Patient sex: M
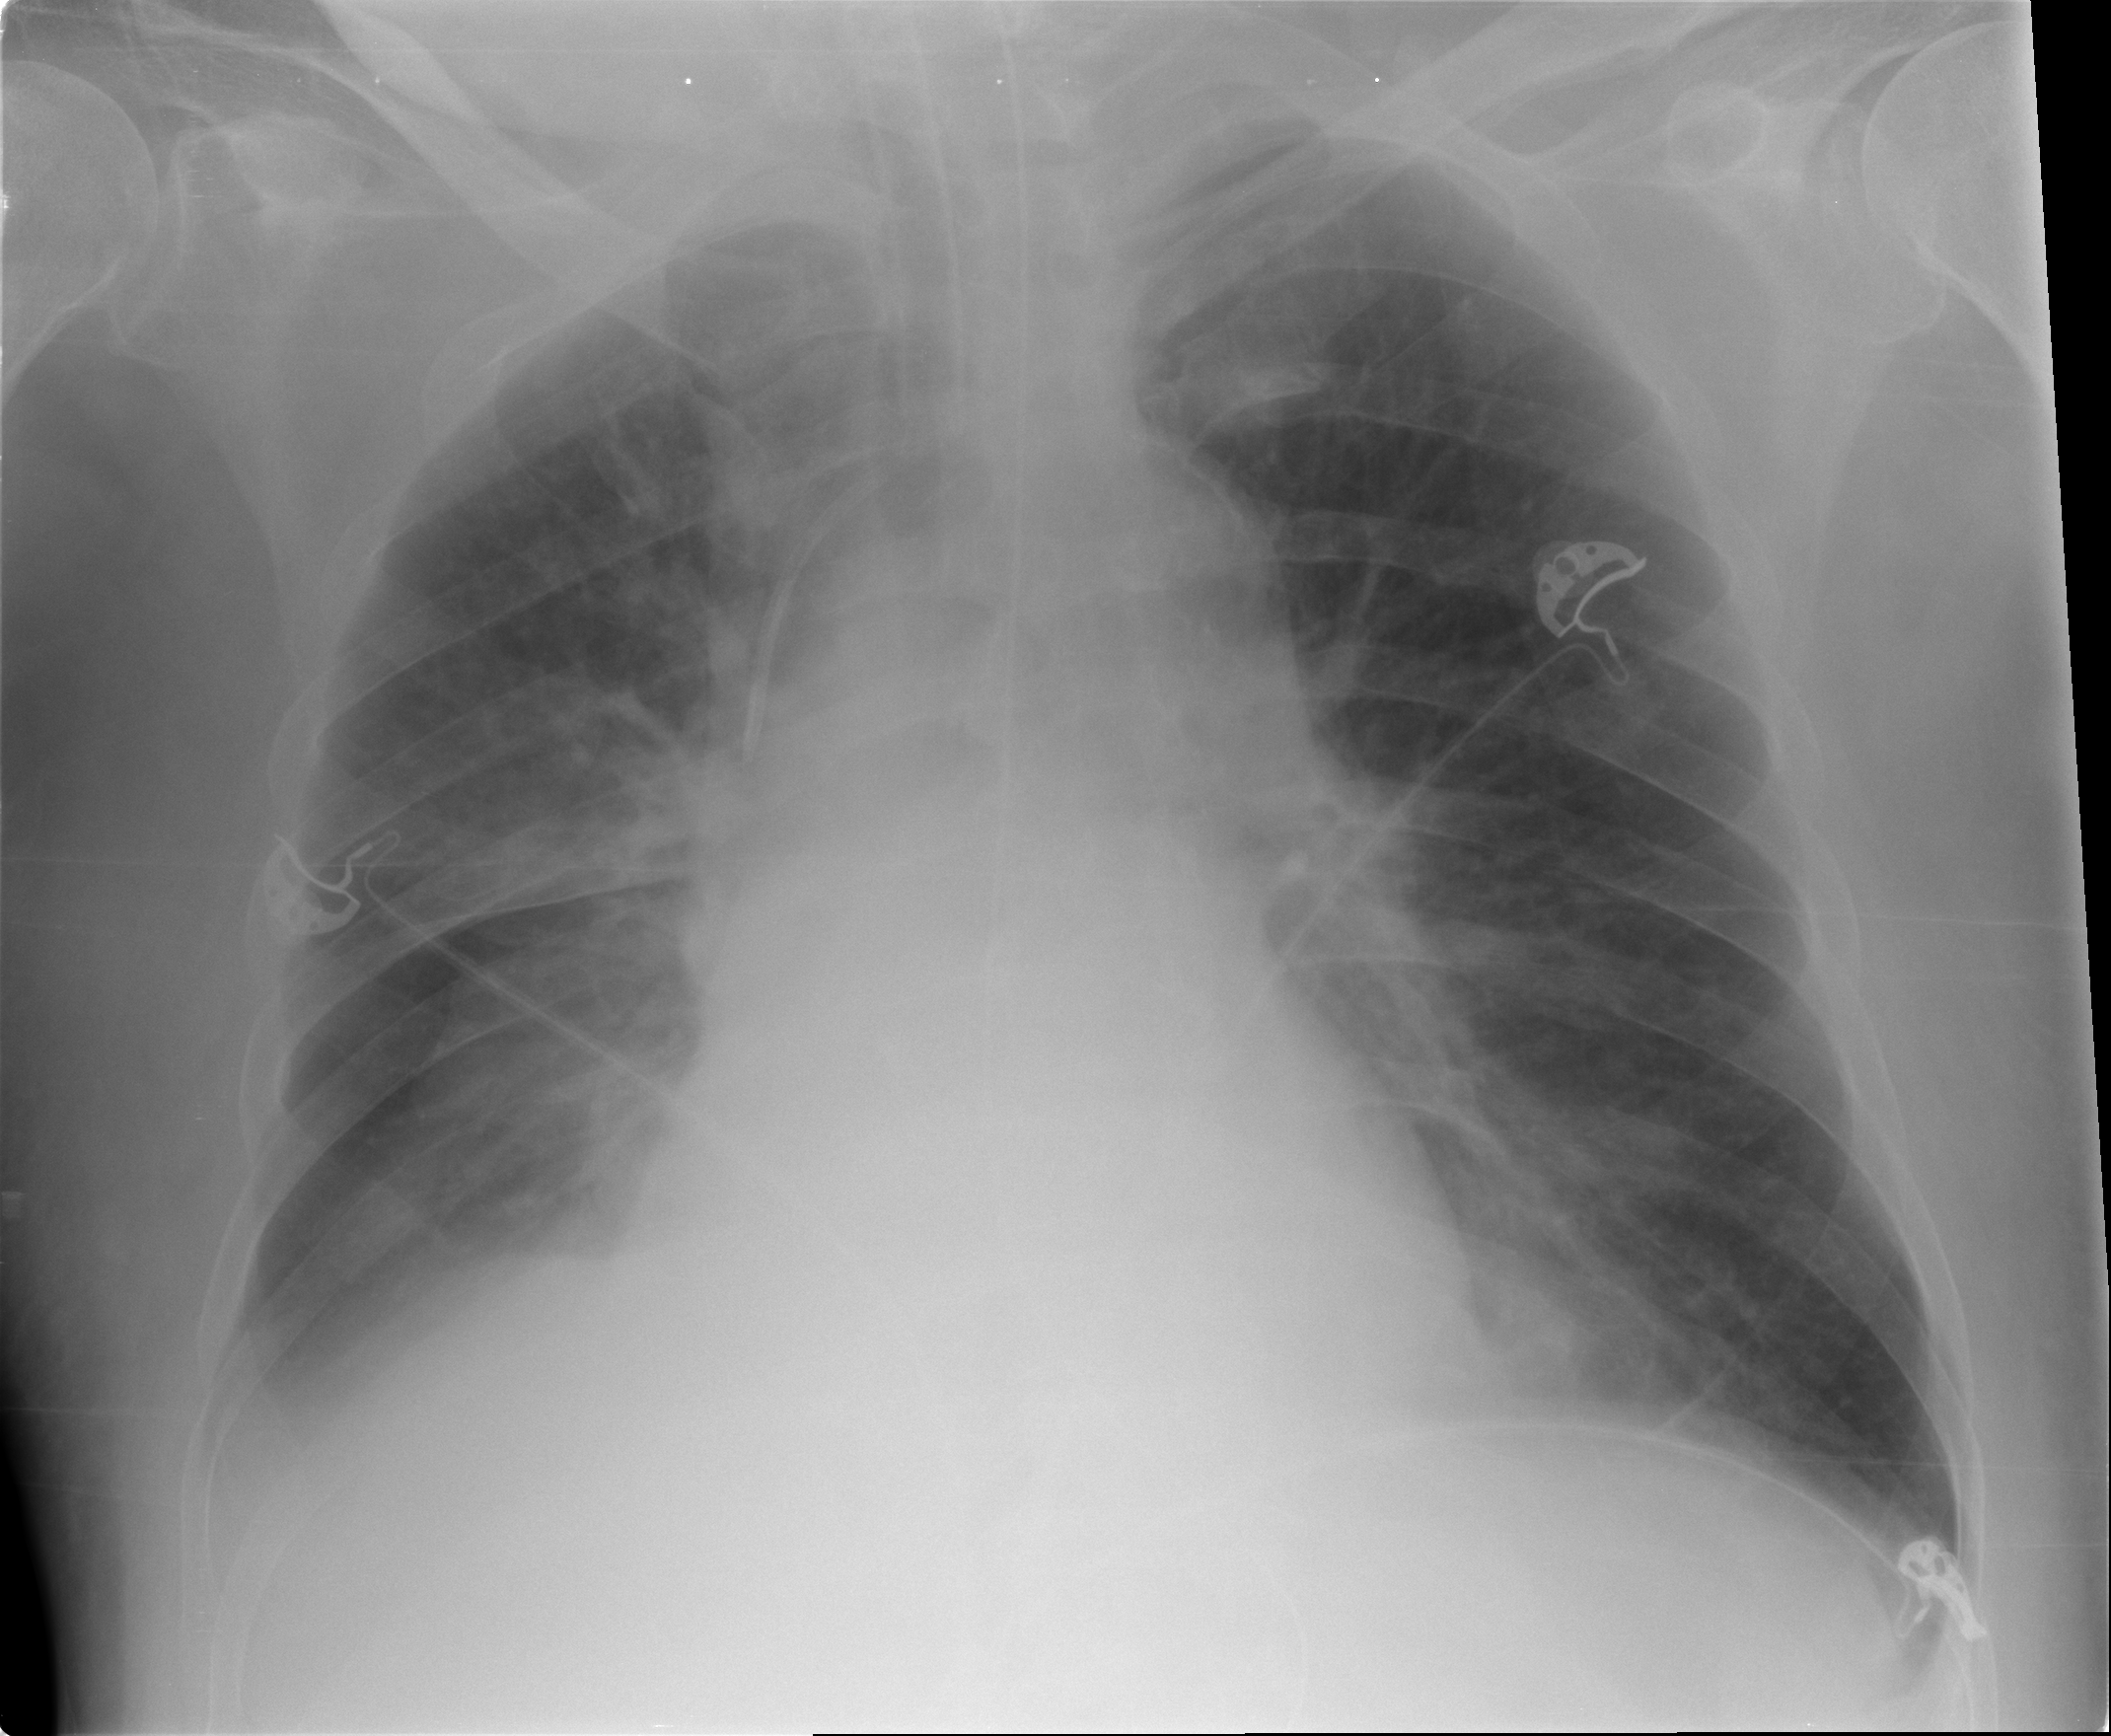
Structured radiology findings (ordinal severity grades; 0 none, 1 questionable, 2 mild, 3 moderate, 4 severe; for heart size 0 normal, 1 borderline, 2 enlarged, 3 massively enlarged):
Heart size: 1
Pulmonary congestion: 2
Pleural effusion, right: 1
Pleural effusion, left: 0
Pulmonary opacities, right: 2
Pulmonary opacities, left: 1
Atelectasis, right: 2
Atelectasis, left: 0